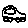
Label: car